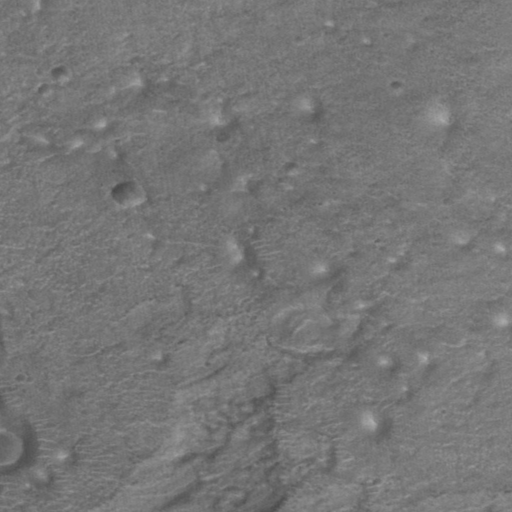
Objects detected: cone